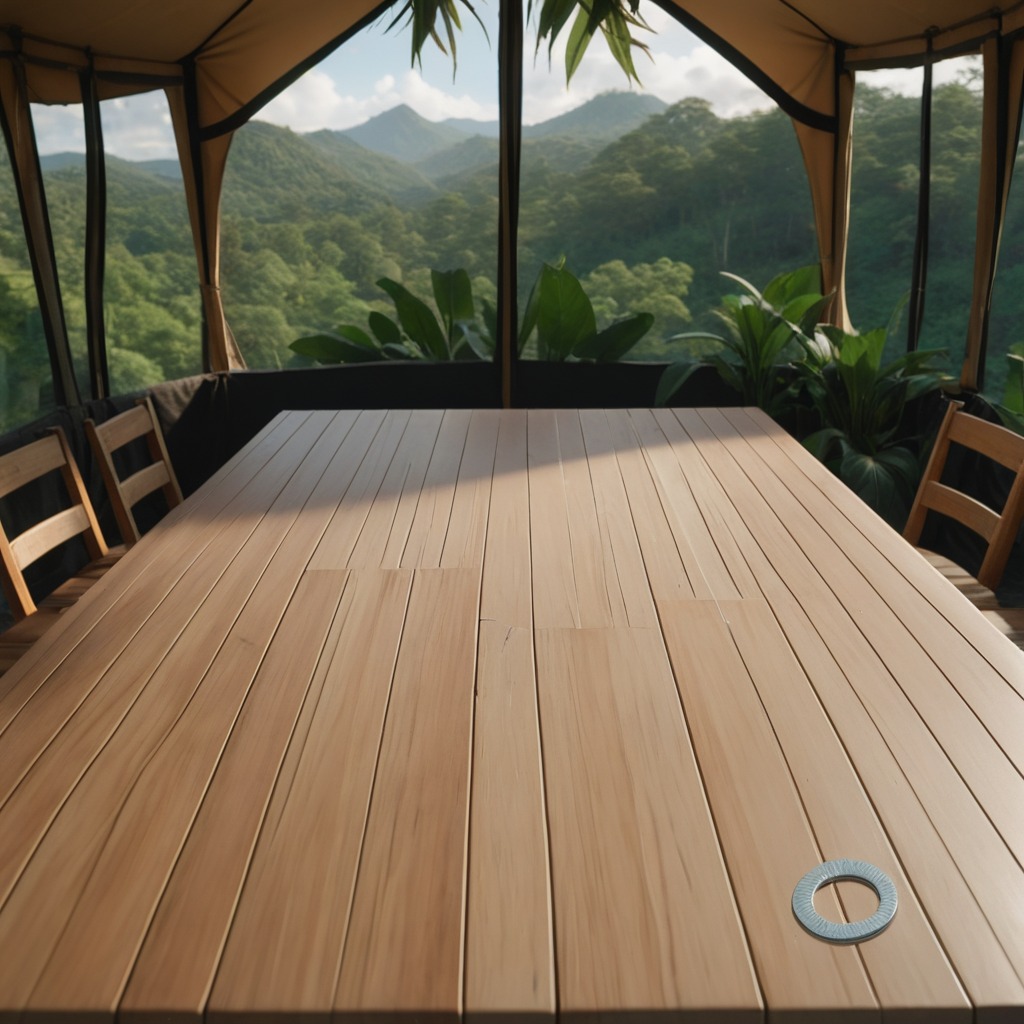
A flat metal washer is lying on a wooden table inside a jungle field workshop tent.